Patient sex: F
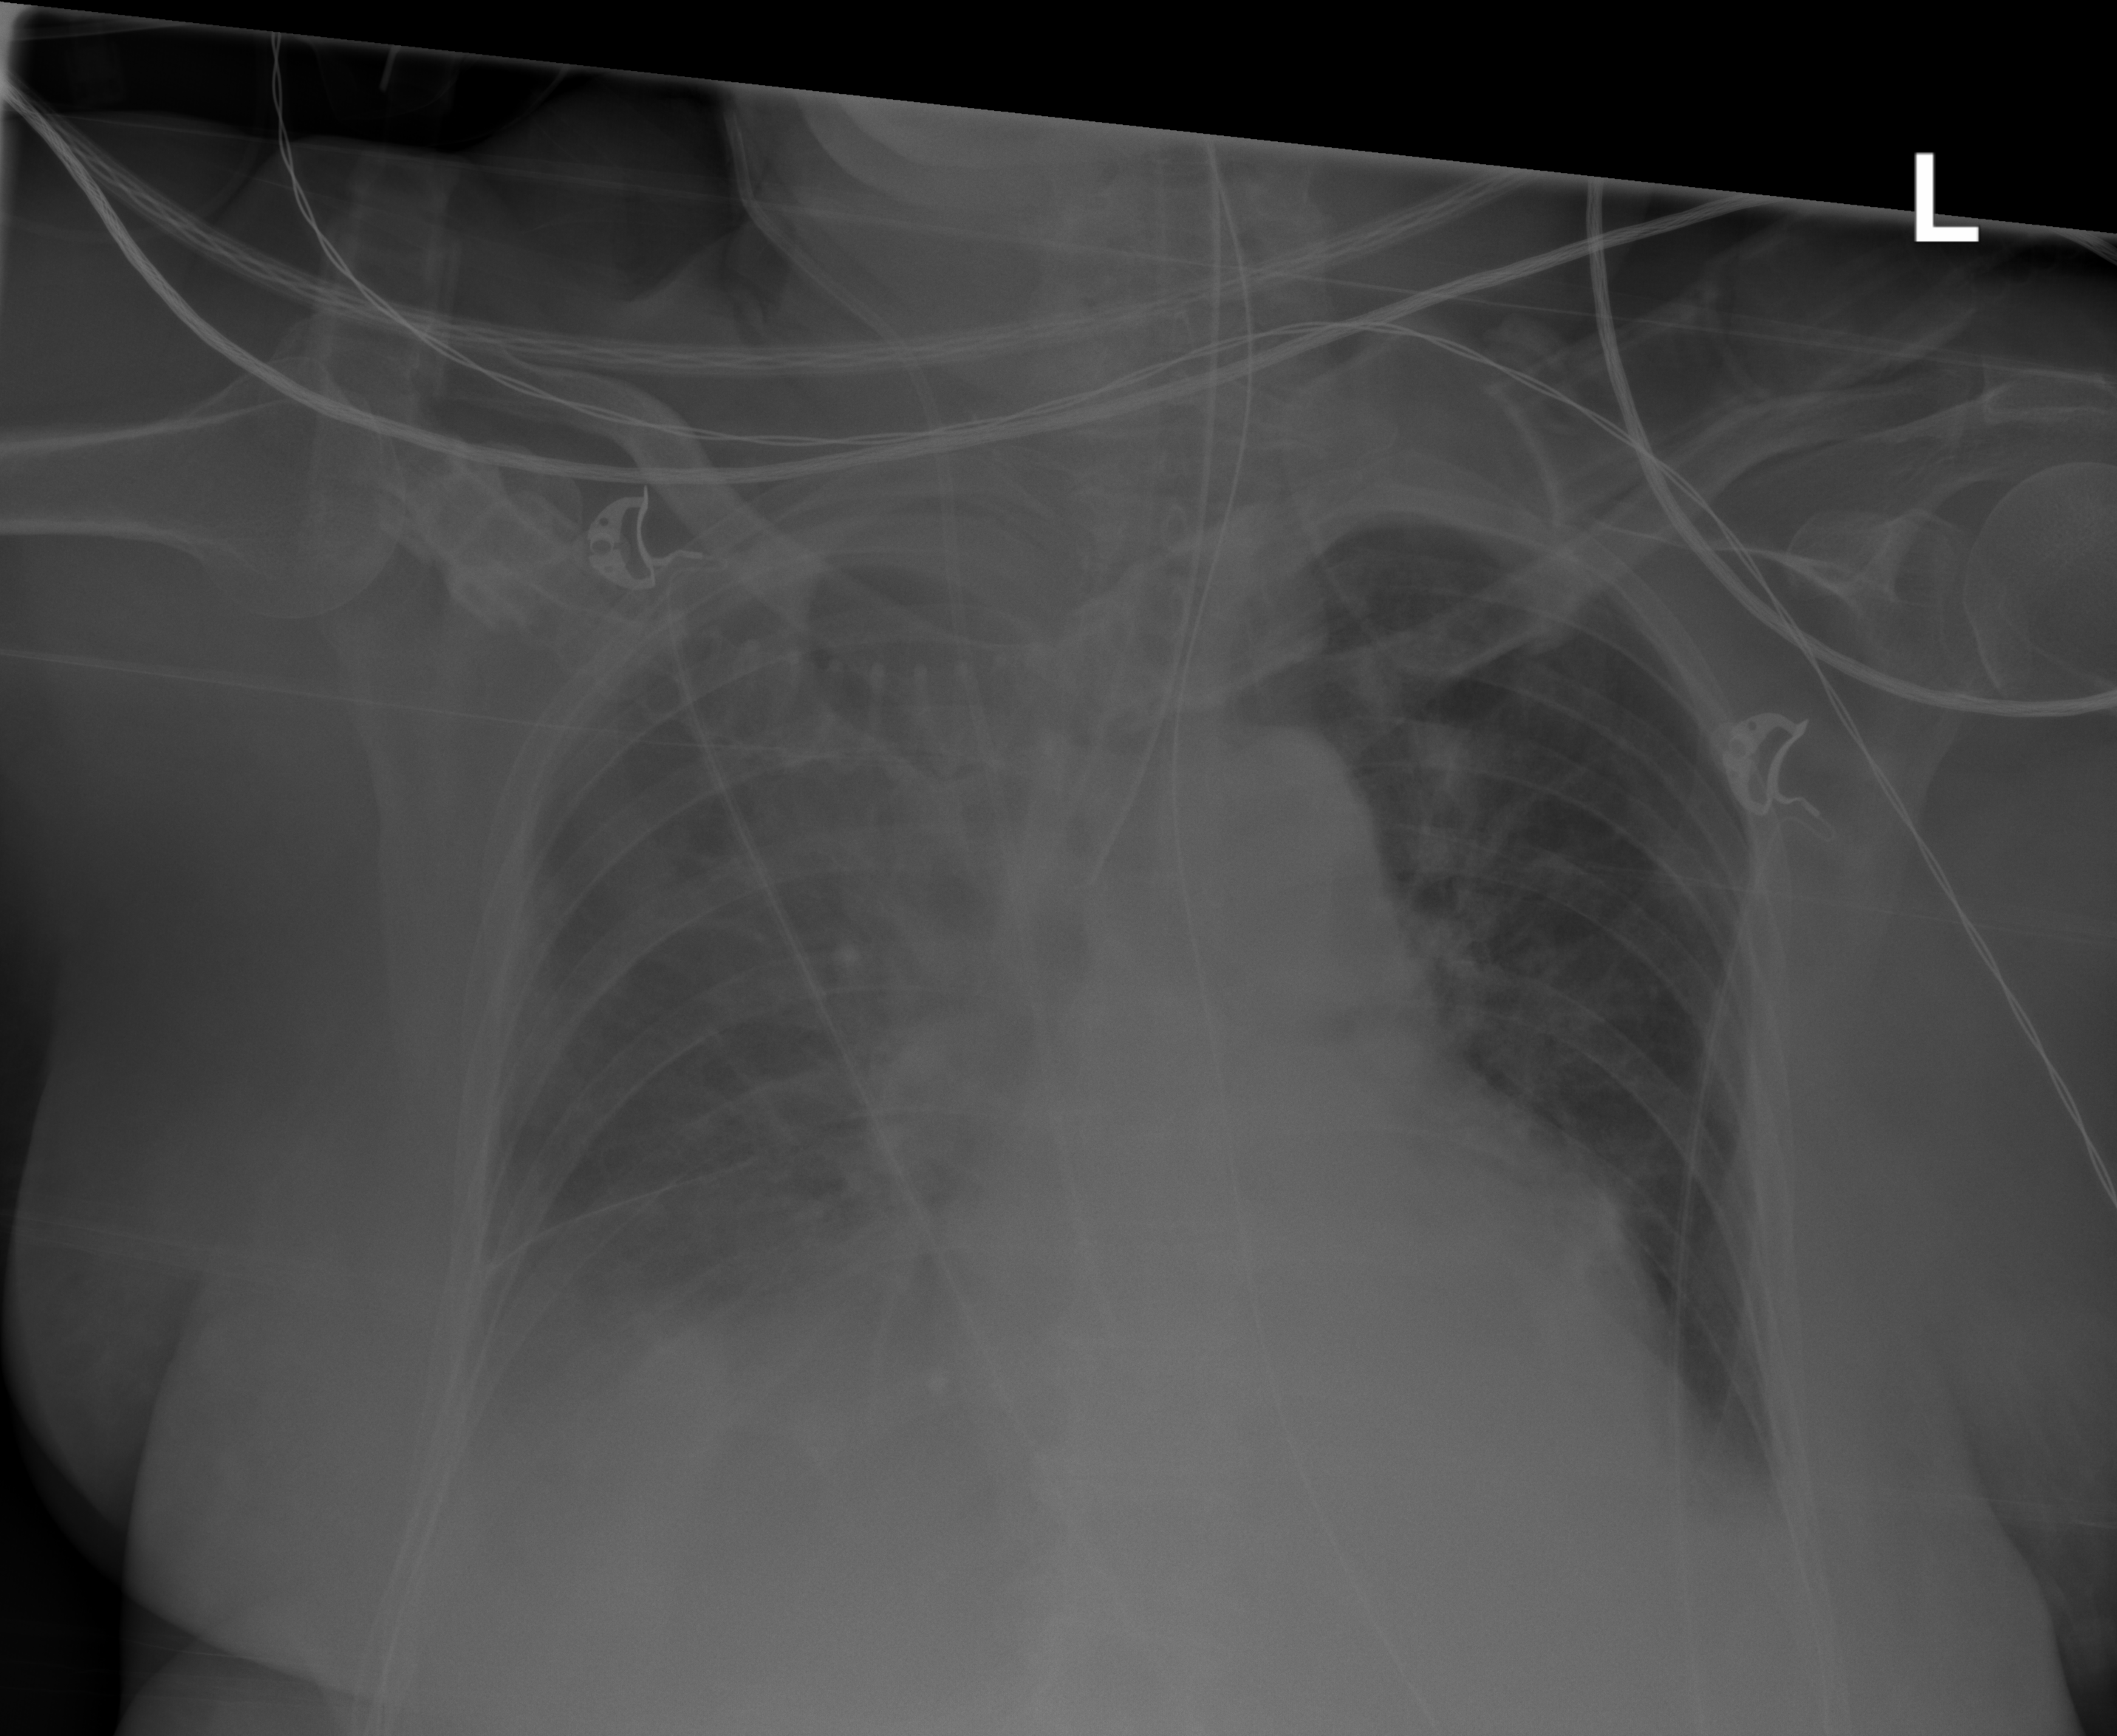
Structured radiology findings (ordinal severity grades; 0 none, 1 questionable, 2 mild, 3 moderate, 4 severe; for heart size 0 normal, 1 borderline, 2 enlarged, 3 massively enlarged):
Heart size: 2
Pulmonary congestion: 2
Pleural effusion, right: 3
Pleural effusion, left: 2
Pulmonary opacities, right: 2
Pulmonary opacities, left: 0
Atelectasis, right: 2
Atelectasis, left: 2